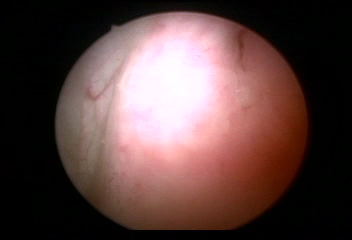
Modality: WLC
Class: Anatomical landmarks
Subclass: UreteralOrifice
Bladder cancer association: No
Annotated structures: Left ureteral orifice